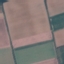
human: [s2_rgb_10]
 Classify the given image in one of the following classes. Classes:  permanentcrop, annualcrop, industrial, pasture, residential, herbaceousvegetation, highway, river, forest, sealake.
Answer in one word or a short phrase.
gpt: AnnualCrop